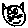
Label: cat